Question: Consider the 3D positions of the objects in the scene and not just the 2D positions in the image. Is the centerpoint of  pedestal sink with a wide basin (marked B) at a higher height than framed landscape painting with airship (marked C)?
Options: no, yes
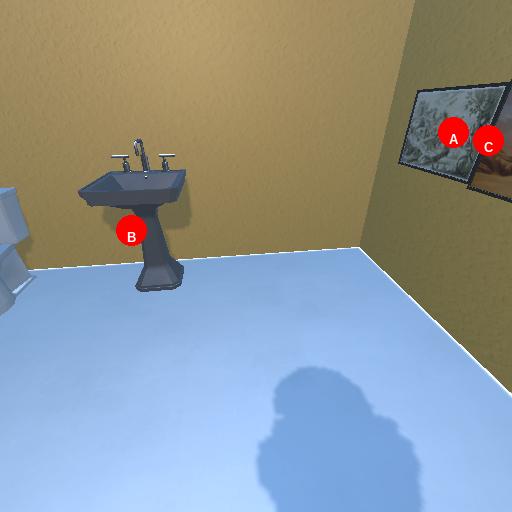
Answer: no